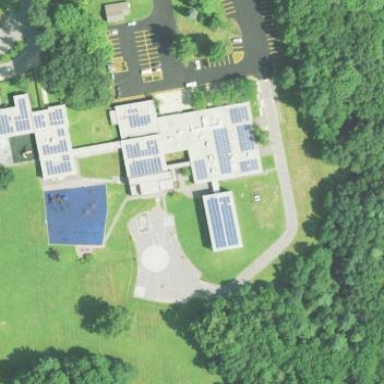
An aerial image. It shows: School.